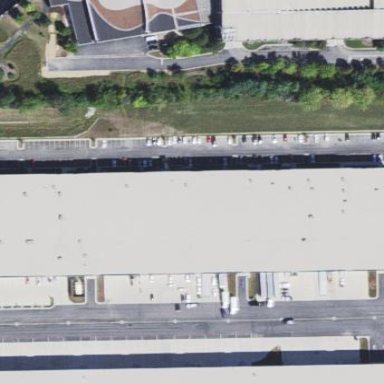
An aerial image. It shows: Warehouse.